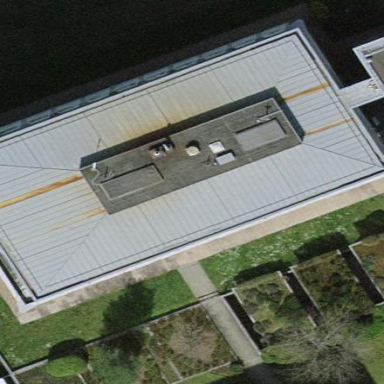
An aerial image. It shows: Office building with flat roof.